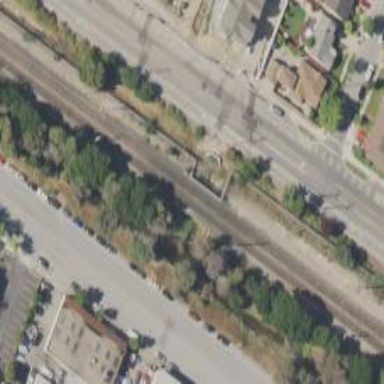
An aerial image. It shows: Railway bridge.